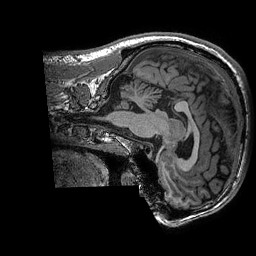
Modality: T1w
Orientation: sagittal
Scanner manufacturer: ge
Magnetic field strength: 3 T
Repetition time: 0.008156 s
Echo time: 0.00318 s